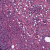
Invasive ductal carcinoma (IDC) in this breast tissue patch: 0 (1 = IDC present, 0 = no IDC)